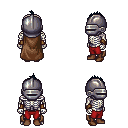
a pixel art fantasy rpg character, male body template, skeleton, brown cape, red pants, raven mohawk hairstyle, metal helm, cloth bracers, brown shoes, four views (front, back, left, right), 2x2 character sprite sheet, small pixel art, hard edges, no anti-aliasing